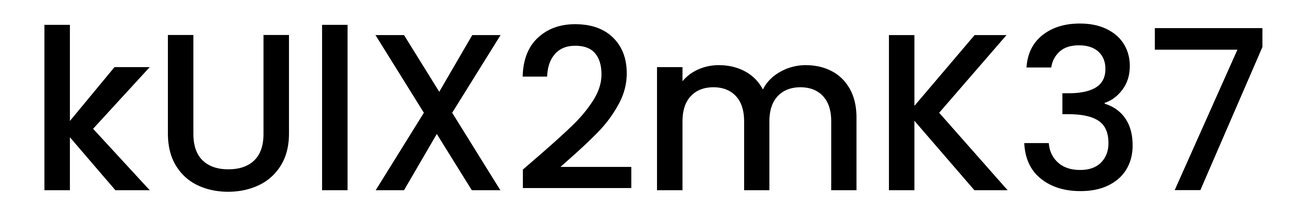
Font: Poppins-Medium